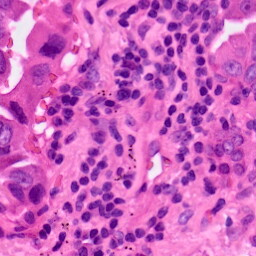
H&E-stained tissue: Lung